Question: How to create a table in a generated 'PDF' using 'iTextSharp'?
I've have been trying to create a PDF document containing a table dynamically using 'iTextSharp'. After search around, I found a few posts which helped me with a basic one. However, I wanted a table with the following structure and I am having a challenge creating it.

Can someone help?
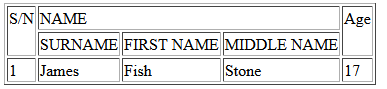
Answer: I've added a small Java example to the iText site showing how it's done: <URL>
As you can see, <URL>.
Although I'm not a C# developer, that would look like this:
'''
PdfPTable table = new PdfPTable(5);
float[] widths = new float[] { 1f, 2f, 2f, 2f, 1f };
table.SetWidths(widths);
PdfPCell cell;
cell = new PdfPCell(new Phrase("S/N"));
cell.Rowspan = 2;
table.AddCell(cell);
cell = new PdfPCell(new Phrase("Name"));
cell.Colspan = 3;
table.AddCell(cell);
cell = new PdfPCell(new Phrase("Age"));
cell.Rowspan = 2;
table.AddCell(cell);
table.AddCell("SURNAME");
table.AddCell("FIRST NAME");
table.AddCell("MIDDLE NAME");
table.AddCell("1");
table.AddCell("James");
table.AddCell("Fish");
table.AddCell("Stone");
table.AddCell("17");
'''
This should answer your question. If not, please clarify what isn't working for you.